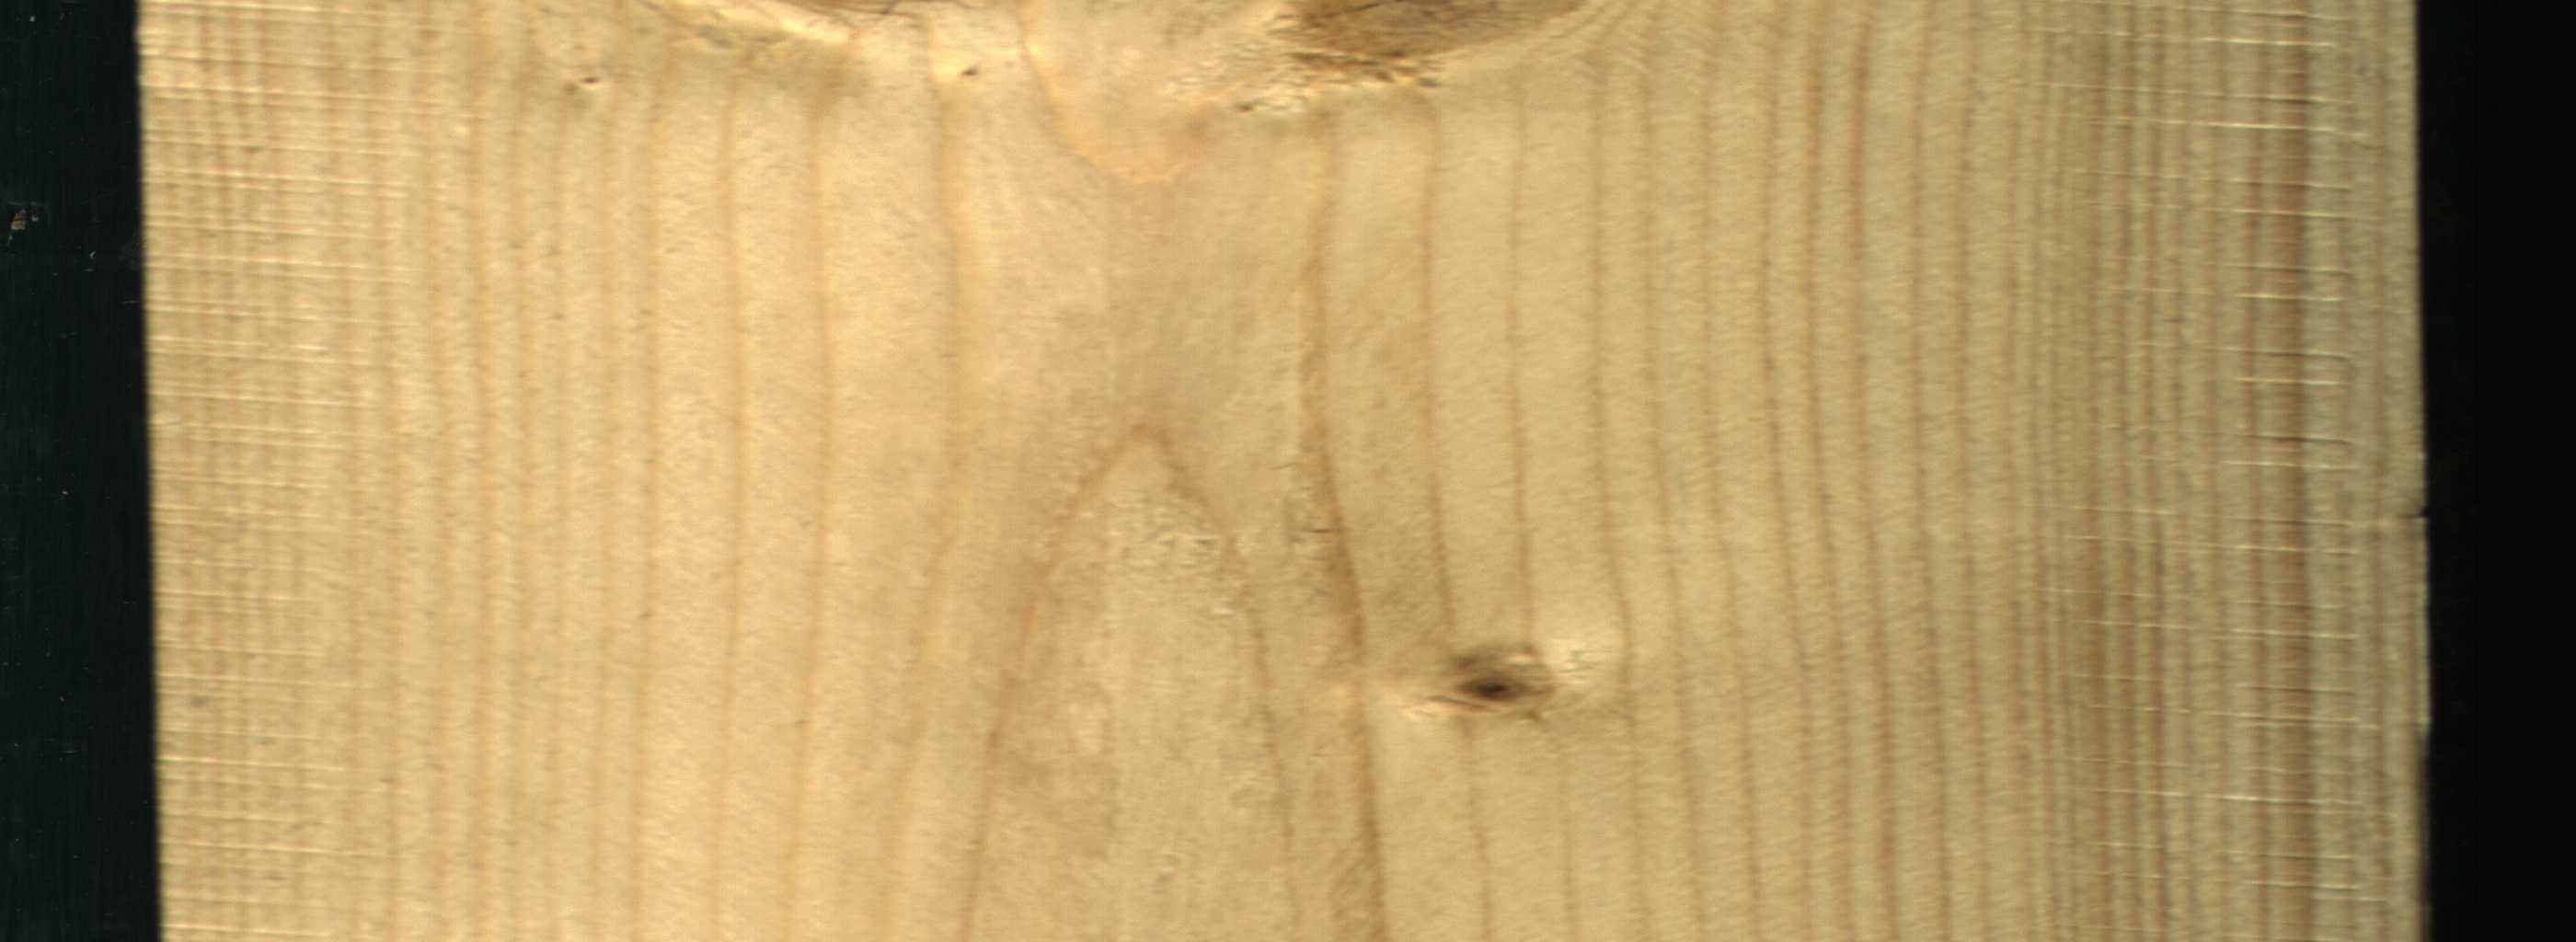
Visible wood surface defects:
Live_Knot
Live_Knot